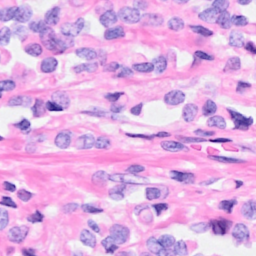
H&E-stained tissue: Breast